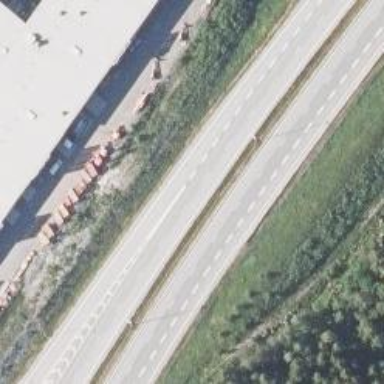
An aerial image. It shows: Motorway junction.